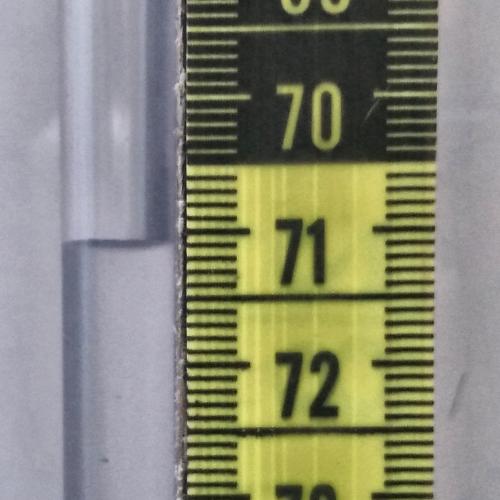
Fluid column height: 71.1 cm